Question: I'm working on a project that at can end up with multiple UI versions / variants, but so far I've got two subprojects in my solution Web - containing Web interface with ASP.NET MVC. Service project is place where I have my database context and models defined.
My Goal is to have minimum or possibly no references to EF specific code in my Web project. I want it to be independent so when I switch the dlls with service backend ( from let say SQL to XML or MySQL ) I shouldn't make multiple modifications in my MVC project.
This is how it looks :

My Questions are:
- so far I've found no example of using Database.SetInitializer in other place than Global.asax. I'd like to put database re-creation if model changed in my factory-like DatabaseContextProvider class or in service class that pulls out data from context and provides it to the UI with DTOs. Are there any cons of that location ?
- I would like to have the context's connectionString to be configurable with Properties/Settings.settings file - is that reasonable ?
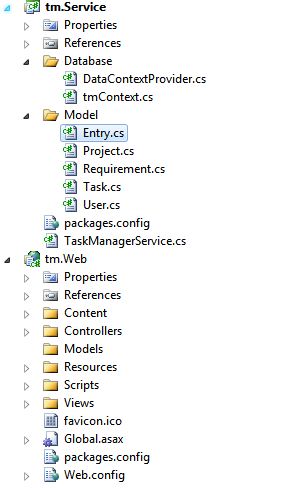
Answer: You would need a mechanism to call the 'Database.SetInitializer' method before the very first usage of the 'DbContext'. That is why its usually called in the 'Global.asax' file.
You can create a class with an initialization method in your 'tm.Service' project and call it in the 'Application_Start' method and put the 'Database.SetInitializer' in that initialization method.
Its OK to supply the connection string from a setting file.